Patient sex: F
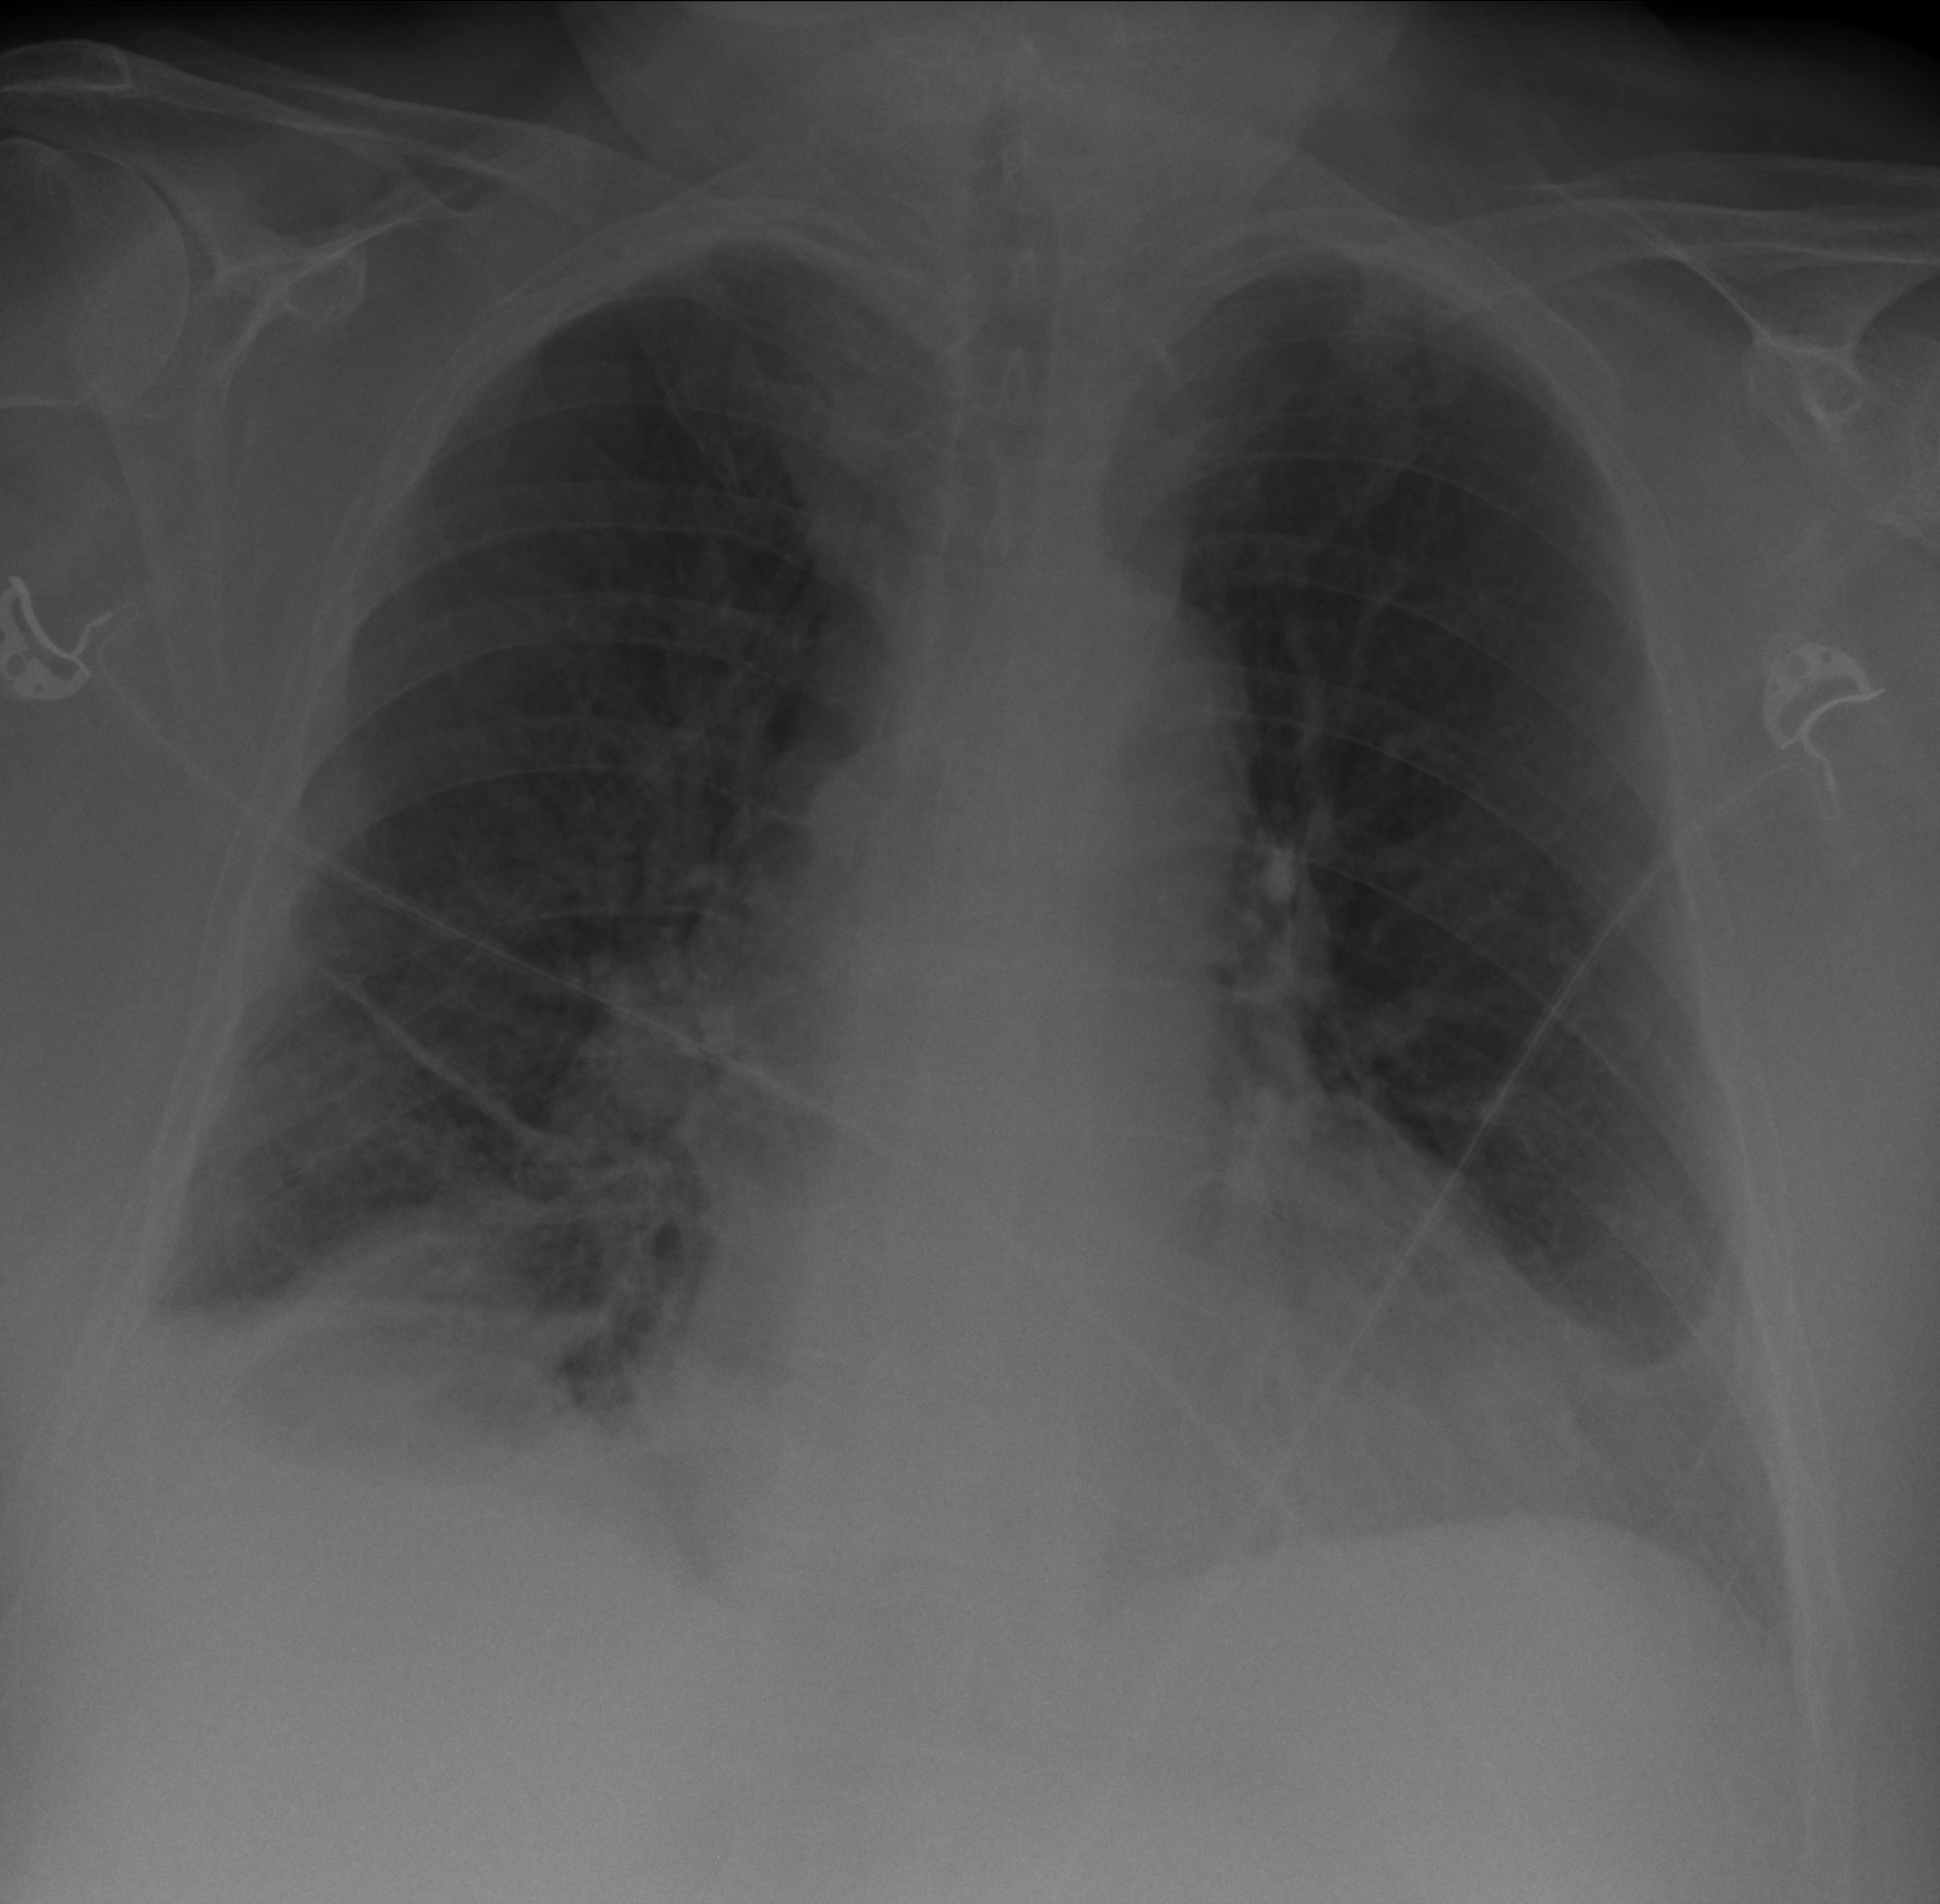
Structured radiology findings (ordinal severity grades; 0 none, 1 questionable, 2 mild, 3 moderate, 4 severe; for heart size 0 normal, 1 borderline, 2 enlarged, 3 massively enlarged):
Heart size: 2
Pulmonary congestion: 2
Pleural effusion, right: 2
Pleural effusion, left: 2
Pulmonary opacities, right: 2
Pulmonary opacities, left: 2
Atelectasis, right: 2
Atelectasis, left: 2